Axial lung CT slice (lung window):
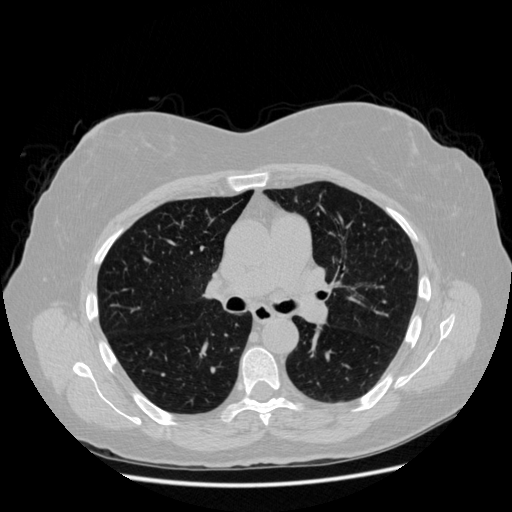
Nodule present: no